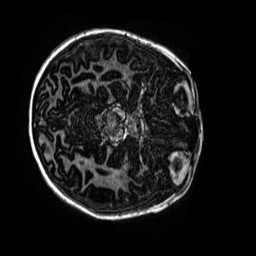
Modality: MP2RAGE
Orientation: axial
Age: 9
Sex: female
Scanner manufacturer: siemens
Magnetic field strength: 3 T
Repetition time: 4 s
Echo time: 0.00299 s